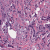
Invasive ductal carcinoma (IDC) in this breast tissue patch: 1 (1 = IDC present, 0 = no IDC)